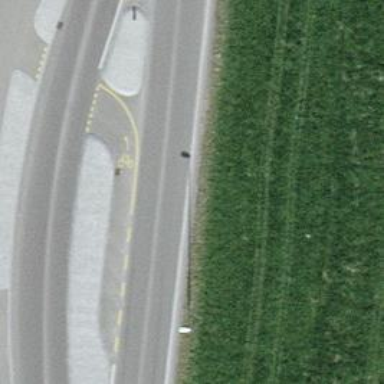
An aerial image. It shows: Secondary road with lane designated for cycling on the left side. The road surface is asphalt.